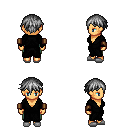
a pixel art fantasy rpg character, female body template, human, tanned skin, gray robe, teal pants, gray short bangs hairstyle, leather bracers, white slippers, four views (front, back, left, right), 2x2 character sprite sheet, small pixel art, hard edges, no anti-aliasing